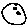
Label: moon